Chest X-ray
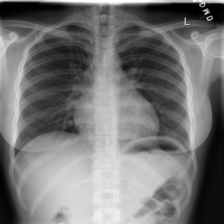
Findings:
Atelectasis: negative
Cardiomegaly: positive
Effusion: negative
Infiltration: negative
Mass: negative
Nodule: negative
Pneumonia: negative
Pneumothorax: negative
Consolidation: negative
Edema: negative
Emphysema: negative
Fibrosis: negative
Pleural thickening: negative
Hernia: negative